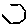
Label: hexagon